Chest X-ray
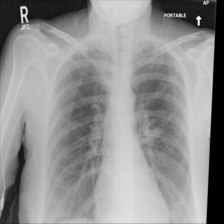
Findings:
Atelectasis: negative
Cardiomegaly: negative
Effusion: negative
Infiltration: negative
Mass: negative
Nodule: negative
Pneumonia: negative
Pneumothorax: negative
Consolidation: negative
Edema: negative
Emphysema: negative
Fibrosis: negative
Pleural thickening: negative
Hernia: negative